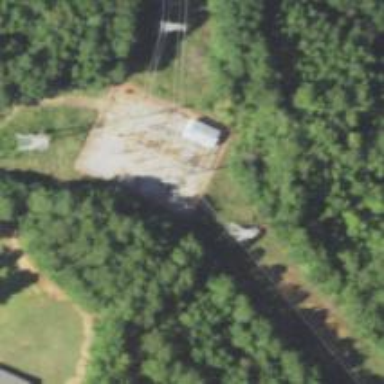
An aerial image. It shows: Power substation with fence around it. The substation is used for switching.